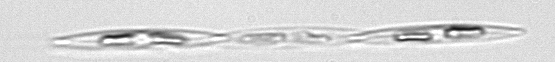
Label: Pseudo-nitzschia